Question: I am having some problems getting my date into my SQL table.
This is the code I use, and the problem is that my SQL server doesn't recognize $date_add as a date and just puts the default 0000-00-00 in the date section...
'''
if (isset($_POST['postbutton'])){
$articlepost = nl2br($_POST['article'])."<br>";
date_default_timezone_set('Europe/Oslo');
$datepic = date(YYYY-MM-DD);
$pictureurls = $_SESSION['urlpost'];
$thumbnail = 123;
$title = $_POST['title'];
$date_add = $datepic;
$articlepostimg = $articlepost.$pictureurls;
$insertpost = $db->prepare("INSERT INTO posts (title,post,date_add,thumbnail) VALUES (:title,:post,:date_add,:thumbnail)");
$insertpost->execute(array(':title' => $title, ':post' => $articlepostimg, ':date_add' => $date_add, ':thumbnail' => $thumbnail));
unset($_SESSION['urlpost']);
}
'''
Here is what I see in my database after I submit my form:

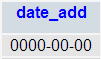
Answer: Try the following:
'$datepic = date("Y-m-d");'
<URL>'
As for the question added in your comments, after you retrieve your date you'll need to do something like the following, where '$orig_date' is assigned the date retrieved from the database. As for converting it to Norwegian, I think you'd have to look into 'setlocale()', which I think warrants a different question.
'$formatted_date = date('j, M Y', strtotime($orig_date));'